Question: ## EDIT:
I where provided several interfaces that describe all the functionality that the project should contain. I don't know how to organize the project thow. this are my options I don't know which one will be the most appropiate:
1. Create a new project referencing the one that contains the interfaces. Start implementing the interfaces in that project.
2. Place the implementation next to each interface in the project. In other words if the interface IFoo.cs is in the folder Model then place Foo.cs in the same folder.
3. Place all interfaces in a folder called interfaces.
## Edit 2
I basically where provided with something like:

the interfaces are not organized they are all in the same namespace and directory. I have to organize that and implement it using the mvvm pattern.
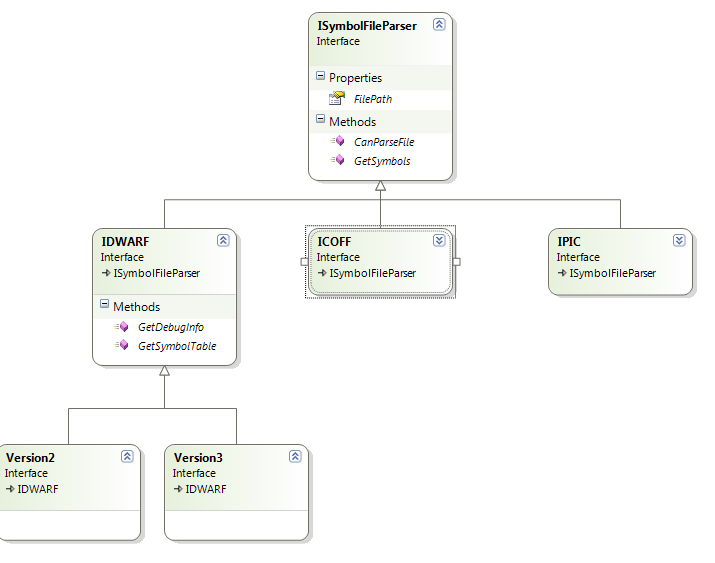
Answer: It depends on where you want to access/implement the interface.
a) If you want the interface to be at presentation tier then go-ahead and create a project called Common and place all your interface which you assumed to be use across multiple project.
b) If you want the interface to be visible on multiple tier such as Service contracts in WCF which should be available in both presentation tier and middle/service tier. Then you can put them in a Shared projects which will be shared among multiple tiers.